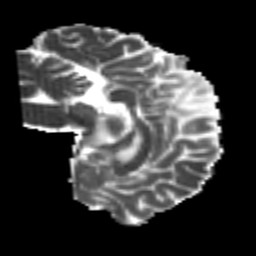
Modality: MD
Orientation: sagittal
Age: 21
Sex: male
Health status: healthy
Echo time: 0.074 s